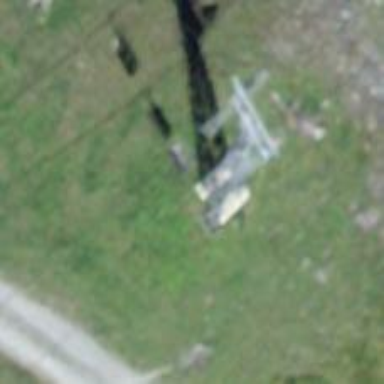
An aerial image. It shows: Pylon used for aerialway.